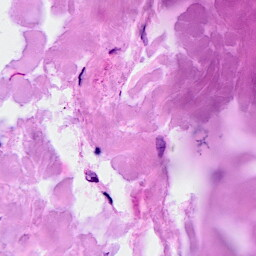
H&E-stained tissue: Breast